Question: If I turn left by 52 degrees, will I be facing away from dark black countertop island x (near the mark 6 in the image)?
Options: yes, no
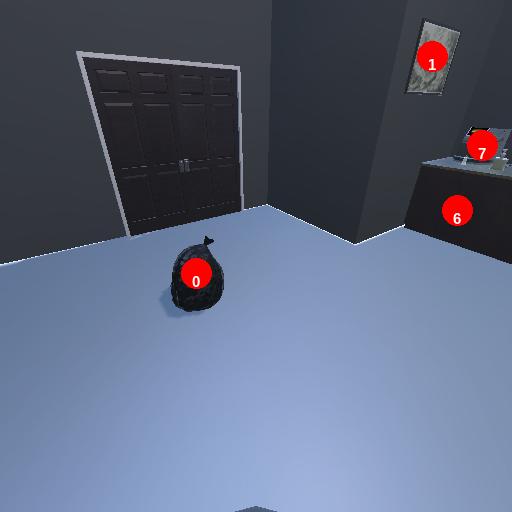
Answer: yes